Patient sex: F
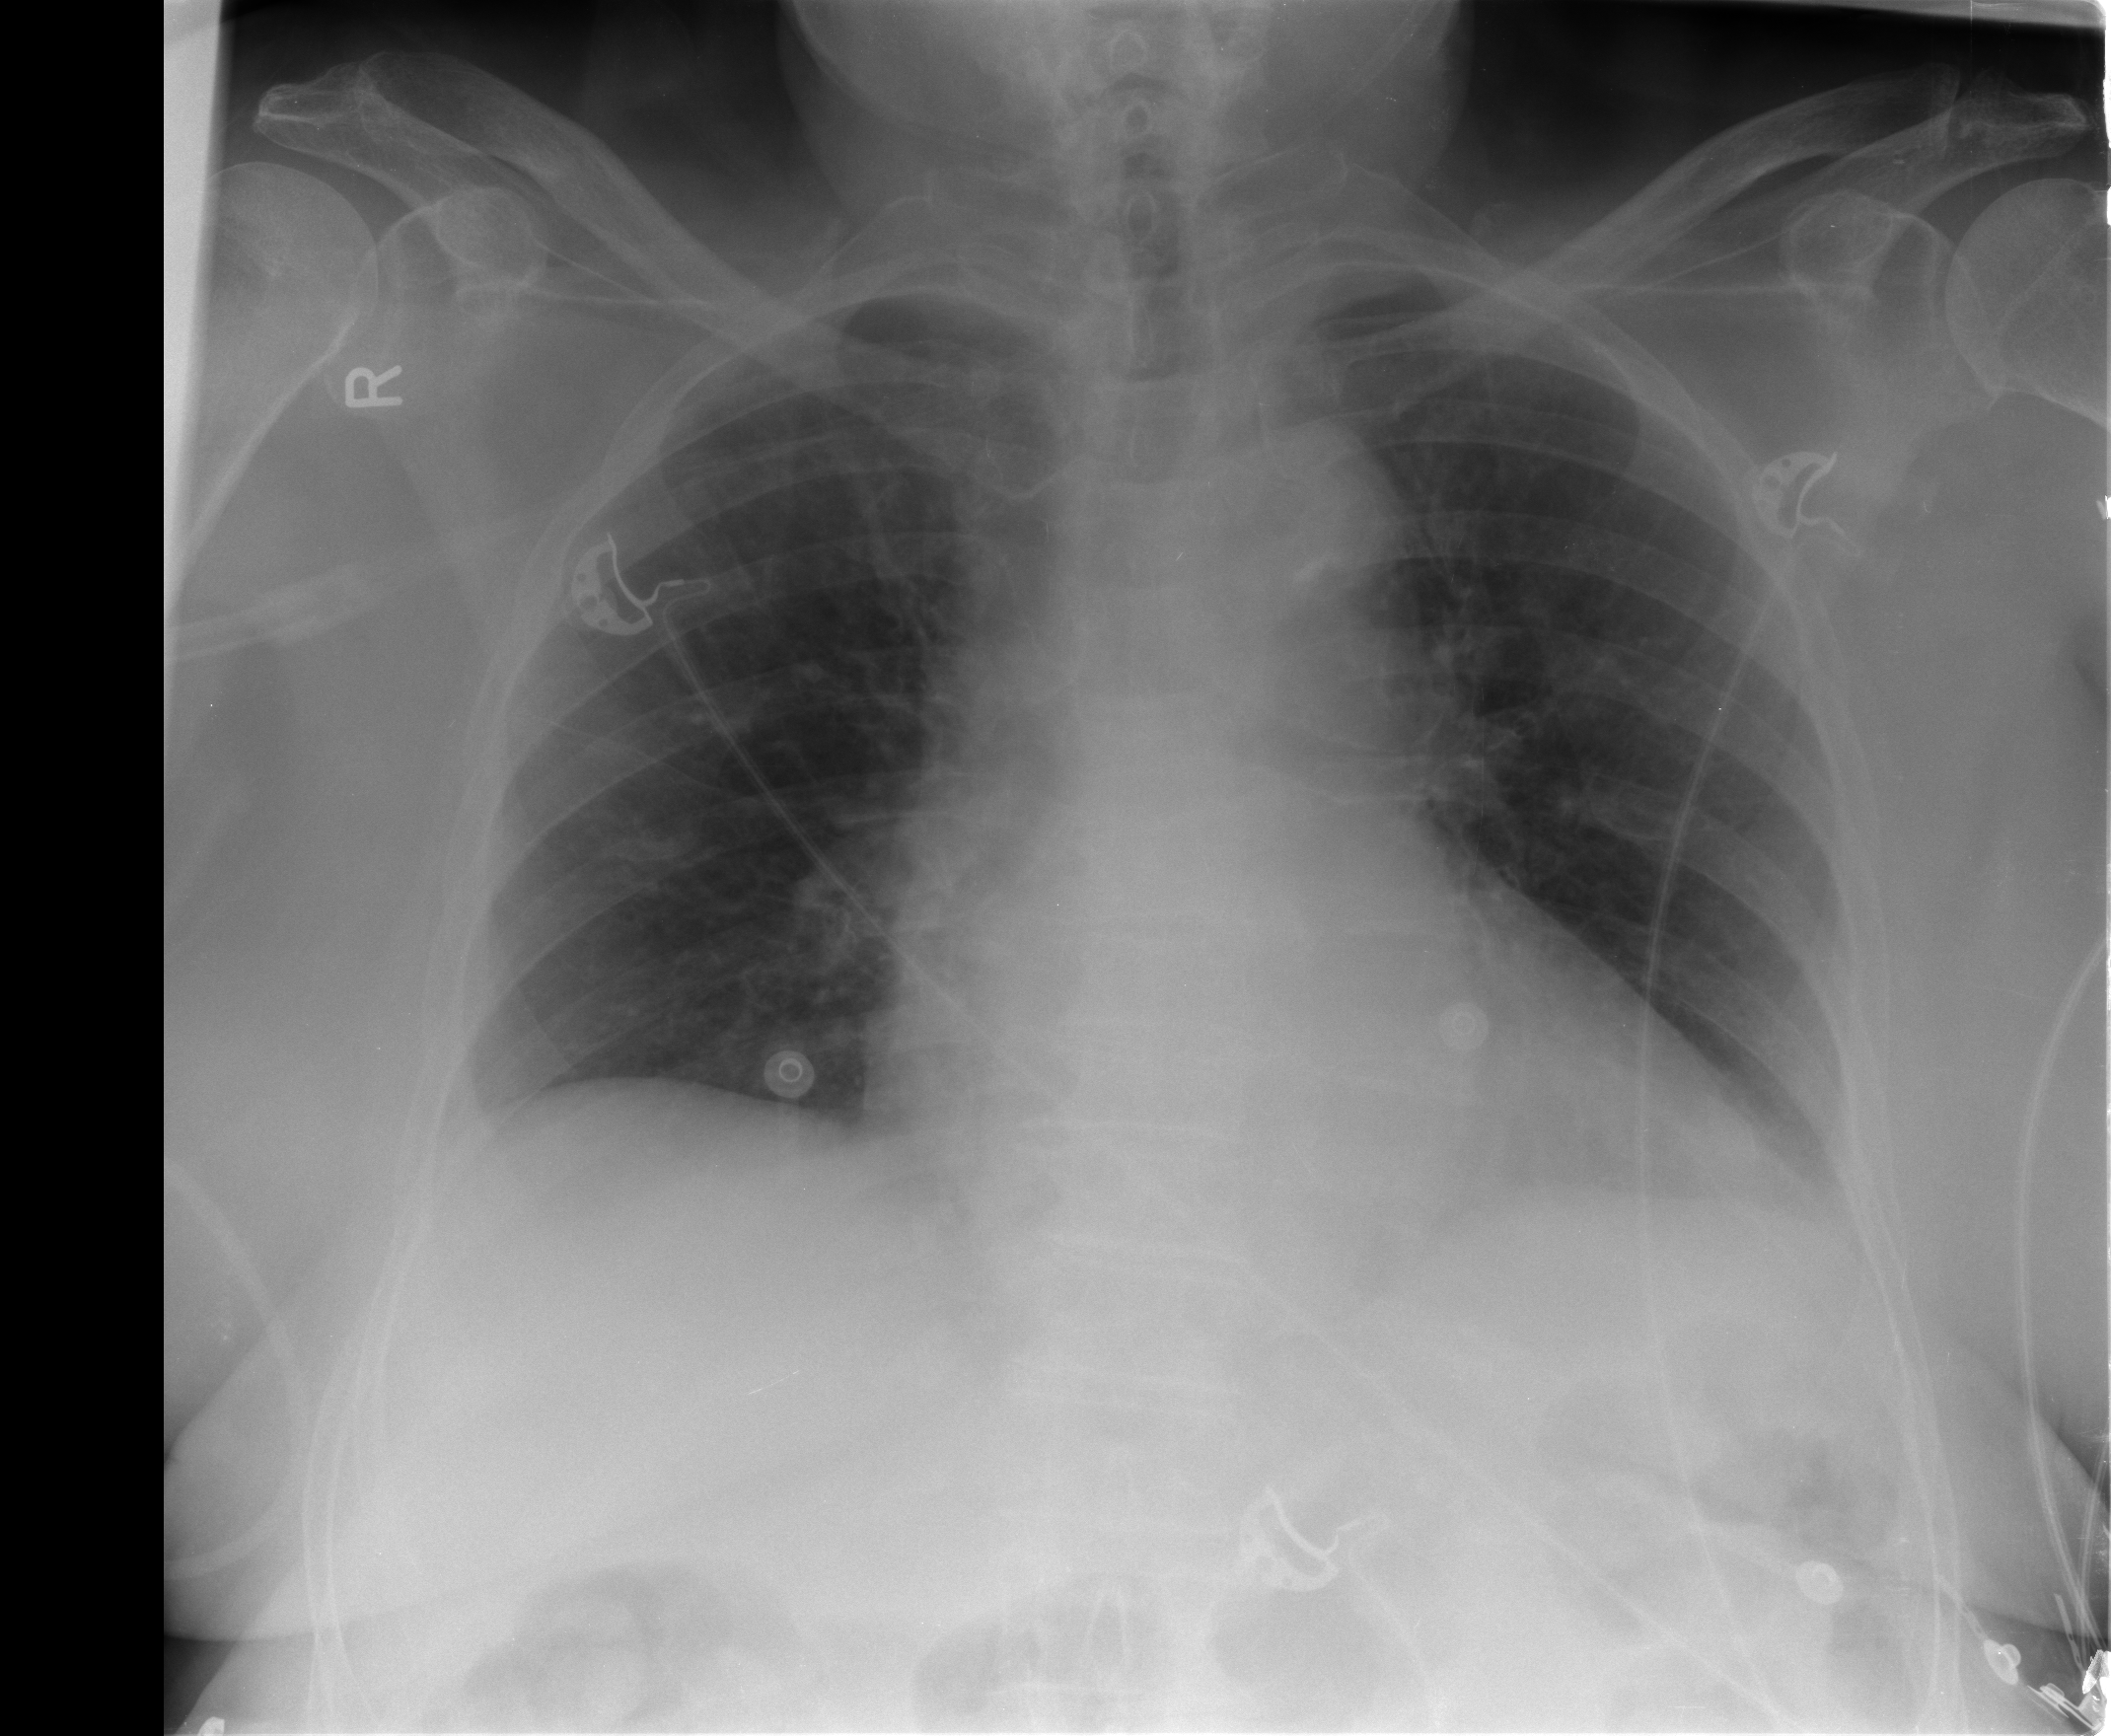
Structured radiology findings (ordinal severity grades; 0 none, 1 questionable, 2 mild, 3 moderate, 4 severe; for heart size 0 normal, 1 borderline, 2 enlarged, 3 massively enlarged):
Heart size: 2
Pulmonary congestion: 0
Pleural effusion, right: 0
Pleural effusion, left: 0
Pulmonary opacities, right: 0
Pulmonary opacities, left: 0
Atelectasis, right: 0
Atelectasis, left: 2